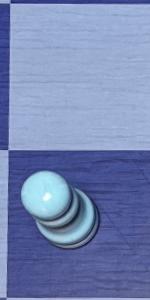
Label: Pawn_White